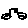
Label: car